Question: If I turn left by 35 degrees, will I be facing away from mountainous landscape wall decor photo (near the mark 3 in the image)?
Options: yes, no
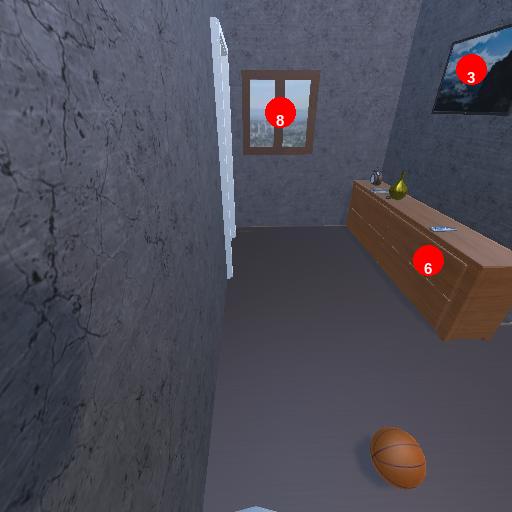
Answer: yes